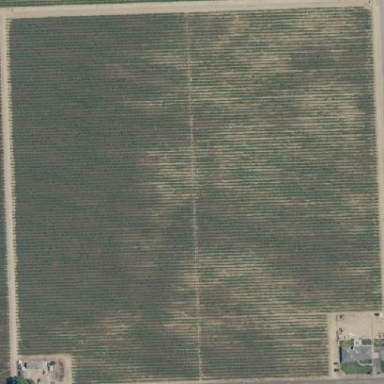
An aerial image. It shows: Vineyard where grapes are grown.